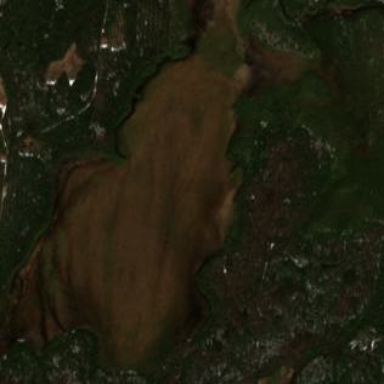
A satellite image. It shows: Bog wetland area.